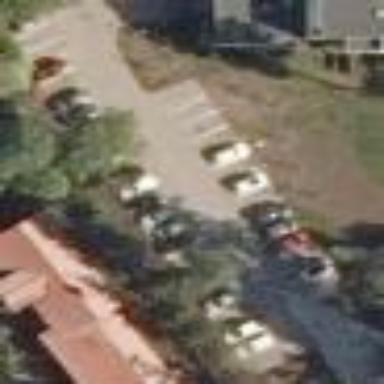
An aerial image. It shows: Parking area with surface.